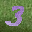
Label: 3